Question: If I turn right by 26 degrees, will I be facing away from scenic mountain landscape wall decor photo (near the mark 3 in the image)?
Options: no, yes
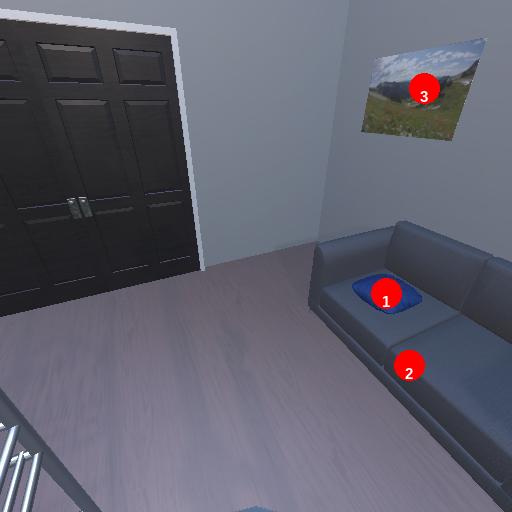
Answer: no